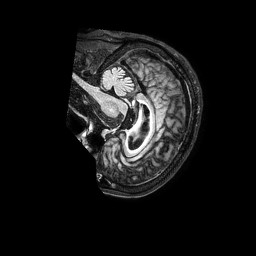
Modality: FLAIR
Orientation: sagittal
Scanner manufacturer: philips
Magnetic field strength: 3 T
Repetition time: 4.8 s
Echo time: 0.2825 s